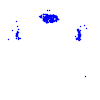
Particle: electron